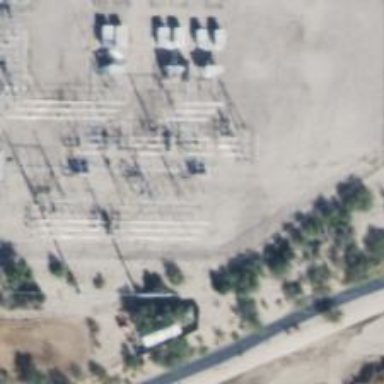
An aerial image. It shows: Switch for power supply.